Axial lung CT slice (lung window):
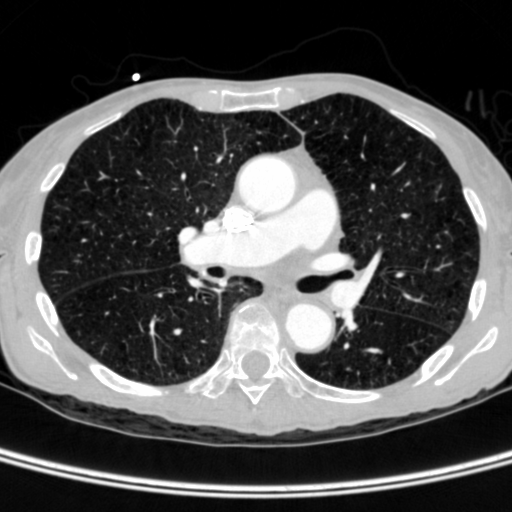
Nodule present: no